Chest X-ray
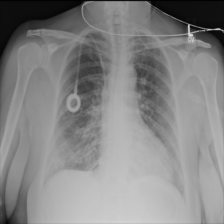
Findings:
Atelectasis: negative
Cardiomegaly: negative
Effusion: negative
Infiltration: positive
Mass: negative
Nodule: negative
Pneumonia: negative
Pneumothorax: negative
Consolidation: negative
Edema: negative
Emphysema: negative
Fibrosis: negative
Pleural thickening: negative
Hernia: negative